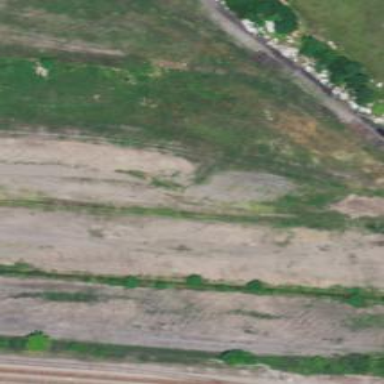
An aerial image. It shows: Disused railway spur service.